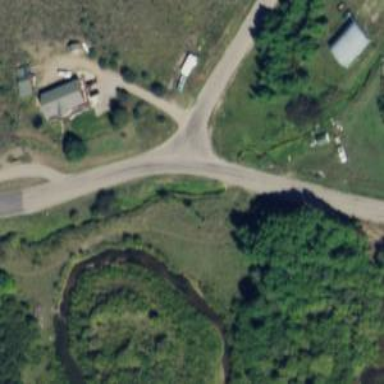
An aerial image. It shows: Unclassified road.